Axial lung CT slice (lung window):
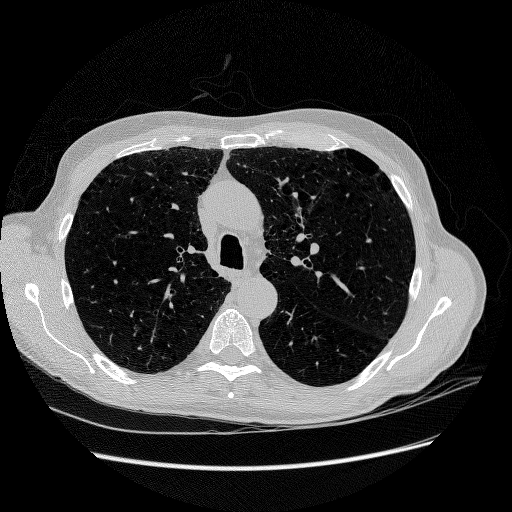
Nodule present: no